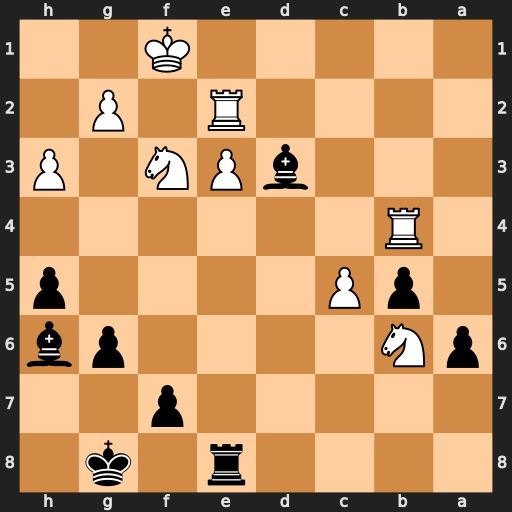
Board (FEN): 4r1k1/5p2/pN4pb/1pP4p/1R6/3bPN1P/4R1P1/5K2
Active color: b
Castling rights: -
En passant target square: -
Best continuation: Bxe2+ Kxe2 Bxe3 Nd5 Bxc5+